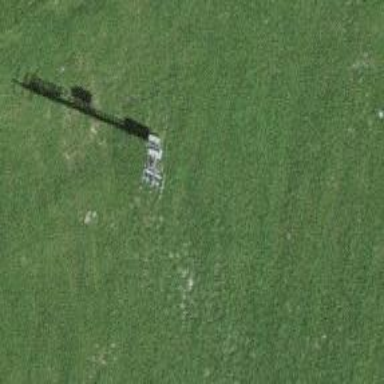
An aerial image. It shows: Utility pole as the man-made structure.